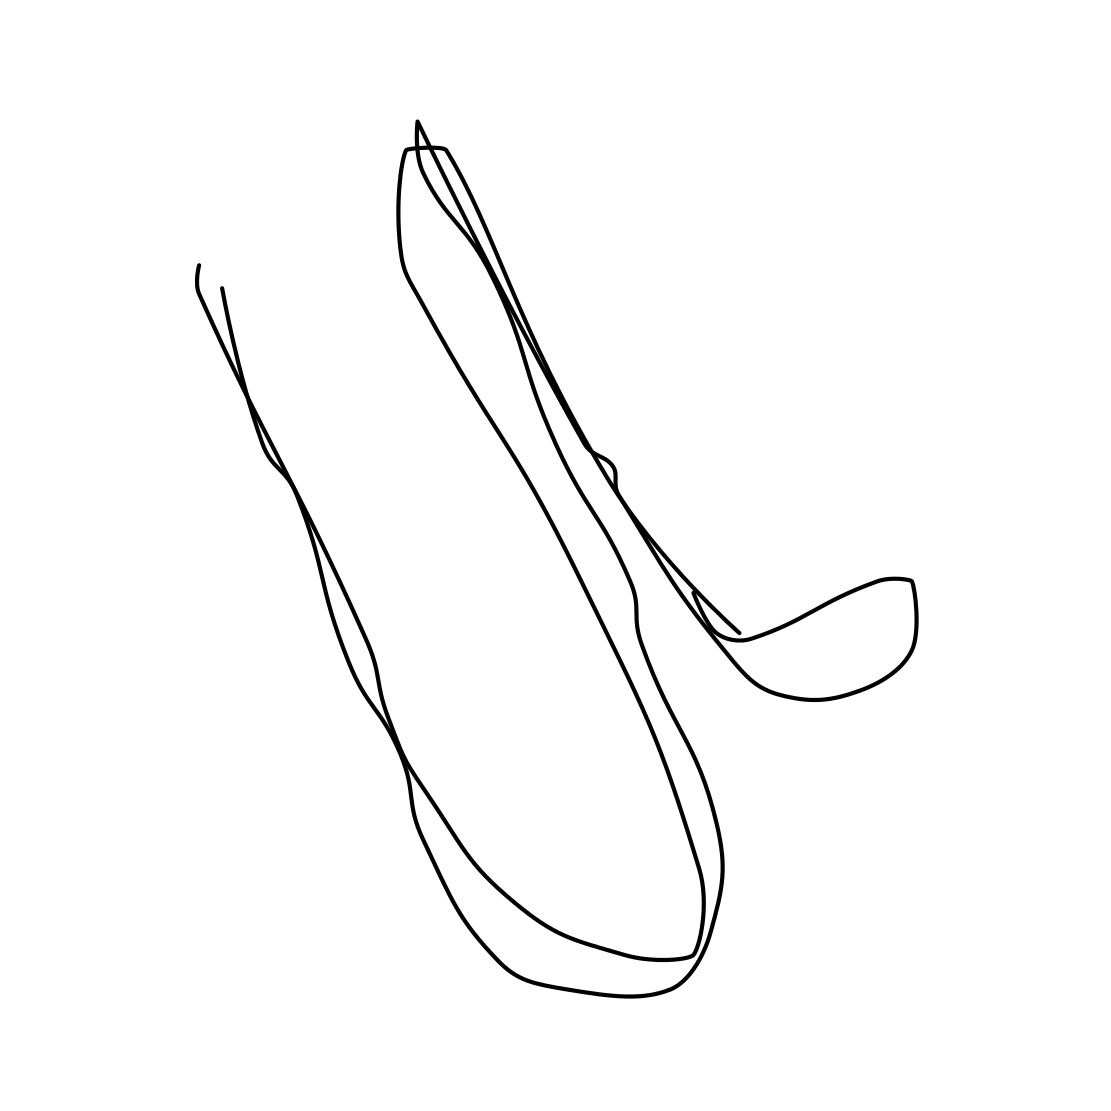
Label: trombone